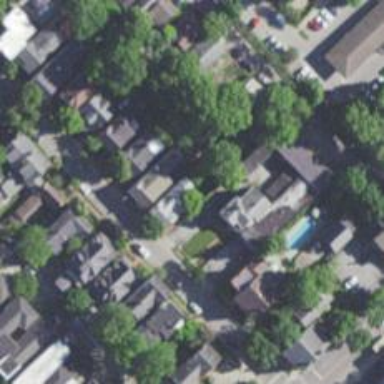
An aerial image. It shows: Charming neighbourhood.